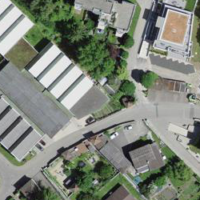
EUNIS habitat code: 54
Species observed at this site:
Asplenium trichomanes
Himantoglossum hircinum